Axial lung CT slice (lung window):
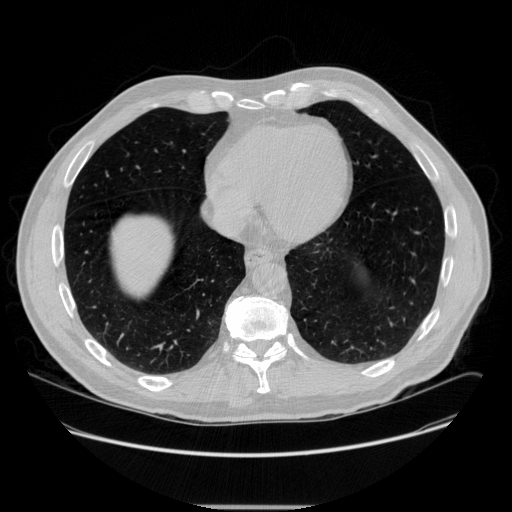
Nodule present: no